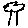
Label: tree